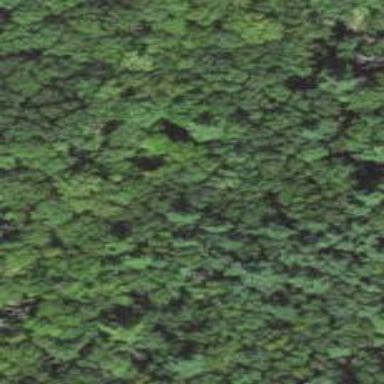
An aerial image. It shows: Mixed woodland area with various types of leaves.